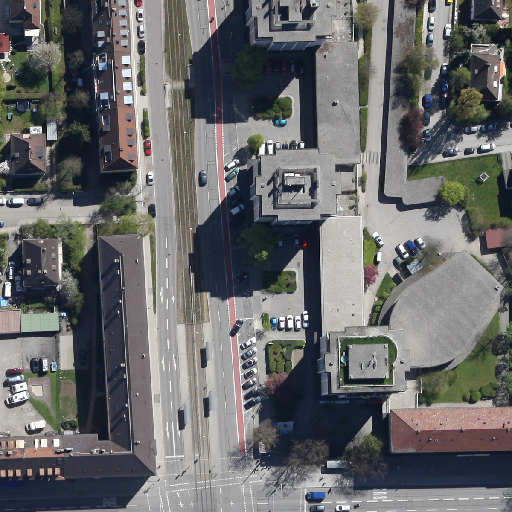
Referring expression: van